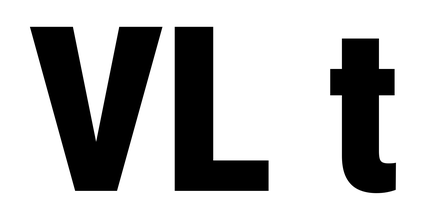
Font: Roboto_Condensed_Black